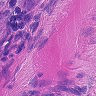
Metastatic tissue present: yes